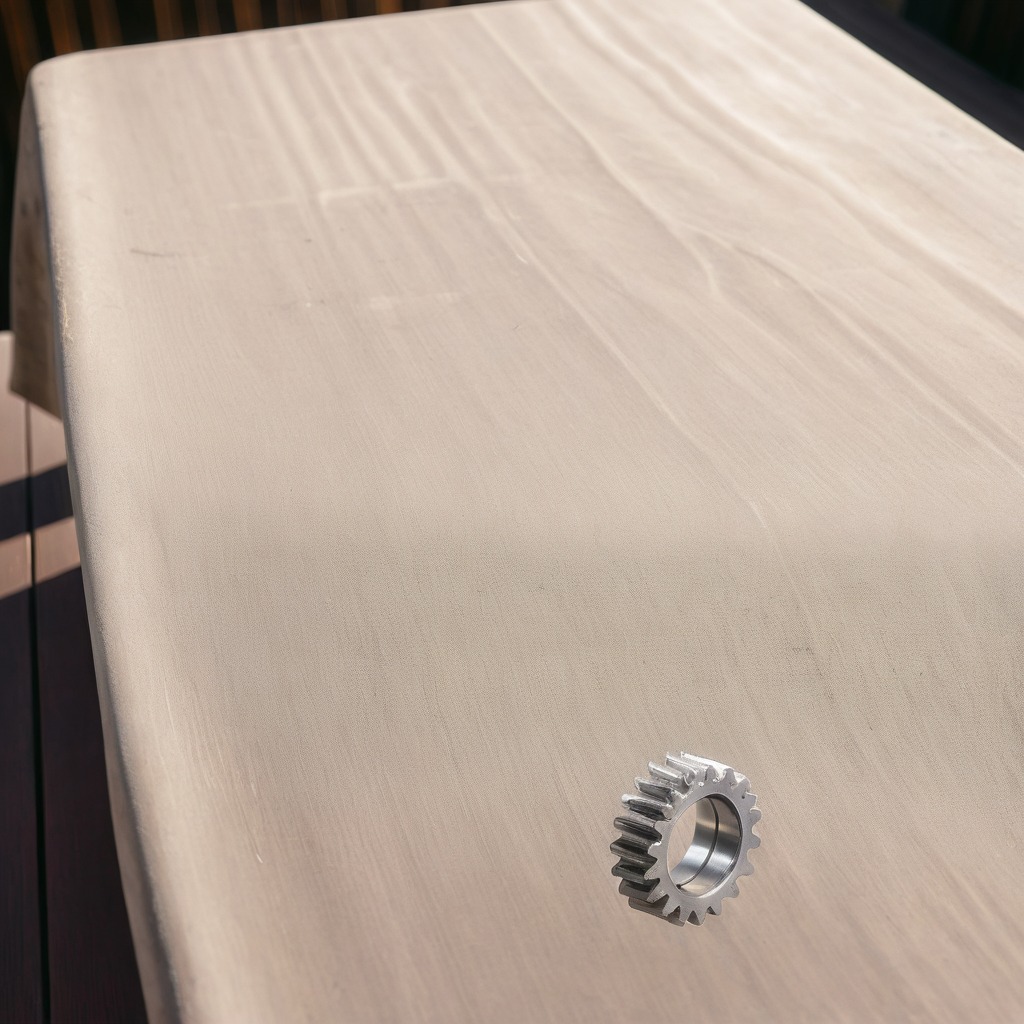
A steel gear with teeth lies on a wooden table in an outdoor workshop during daytime bright natural light soft shadows worn but beneath the cloth.